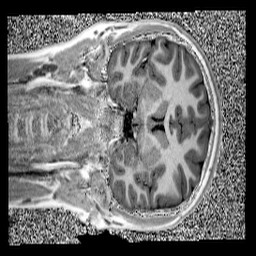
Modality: UNIT1
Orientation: coronal
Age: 13
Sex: male
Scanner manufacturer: siemens
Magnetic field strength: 3 T
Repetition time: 4 s
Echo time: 0.00299 s